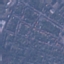
Land use / land cover class: Residential